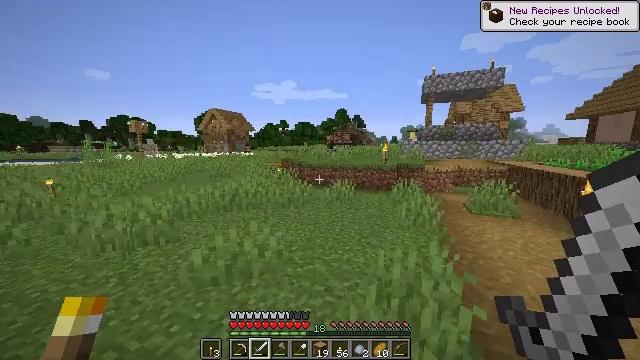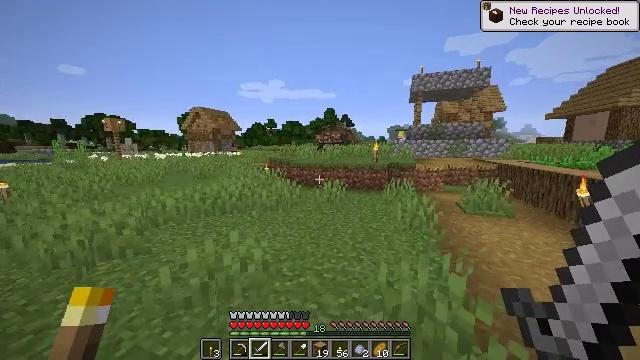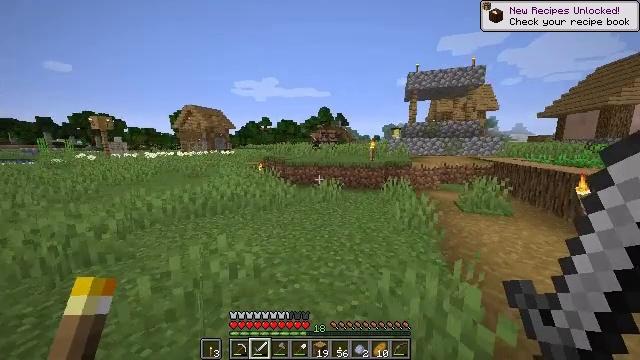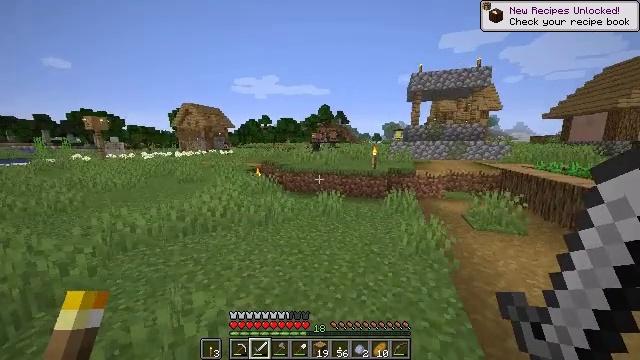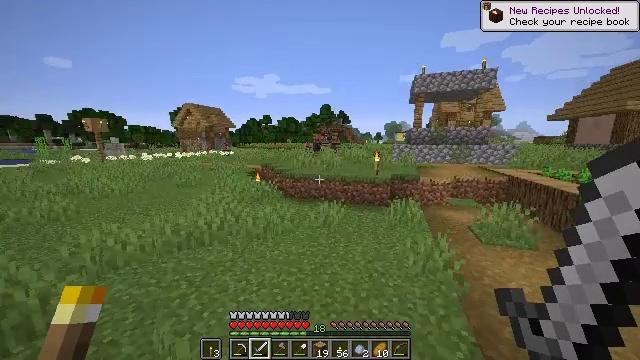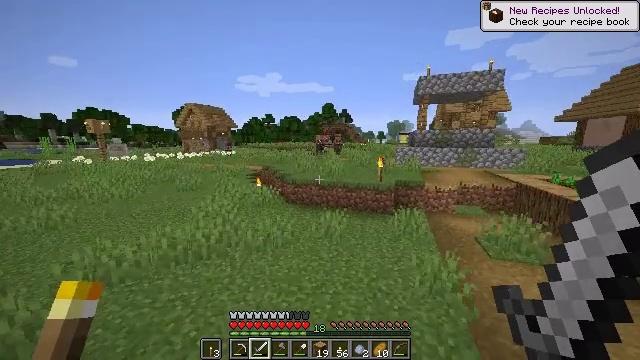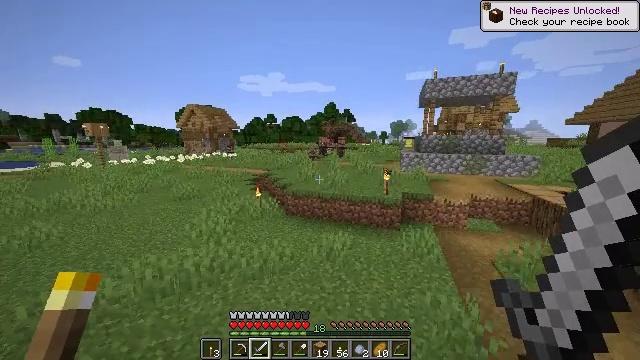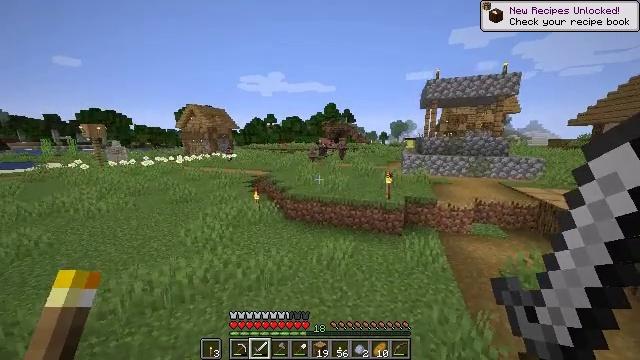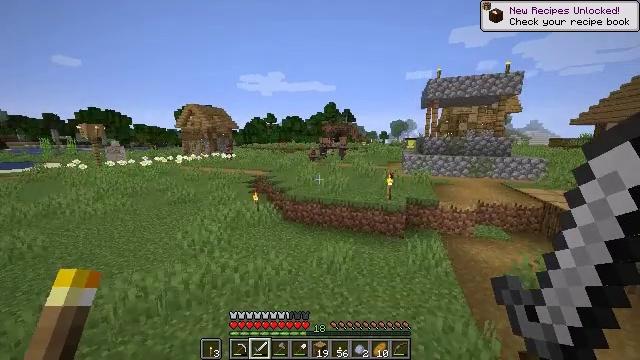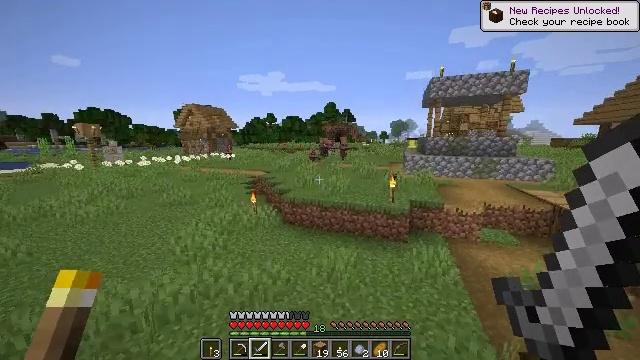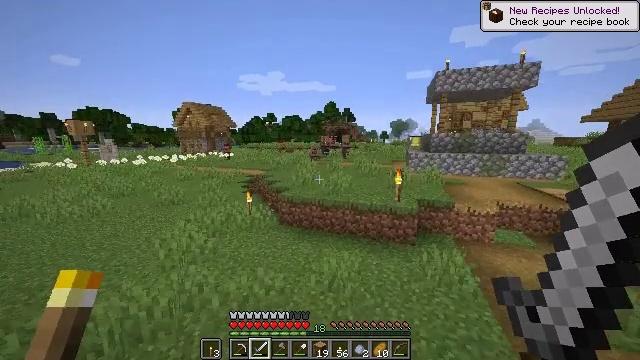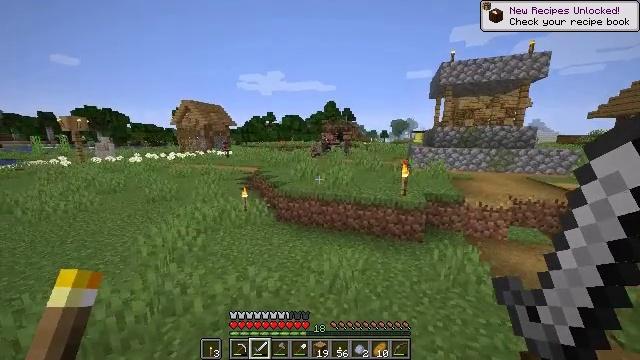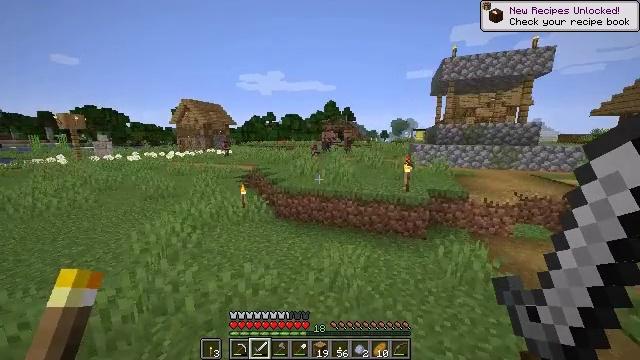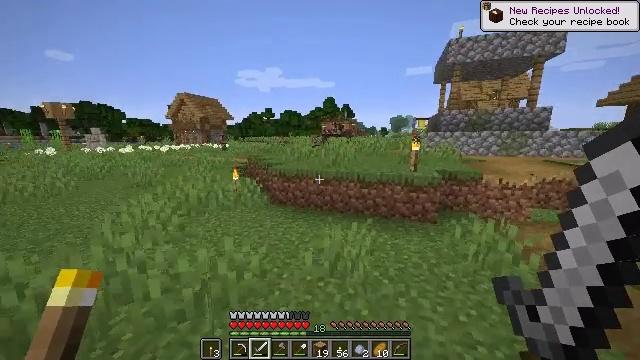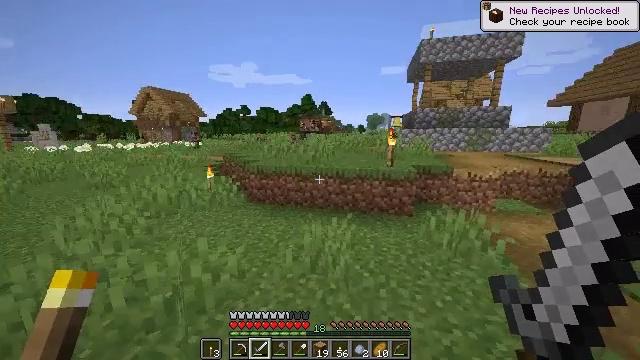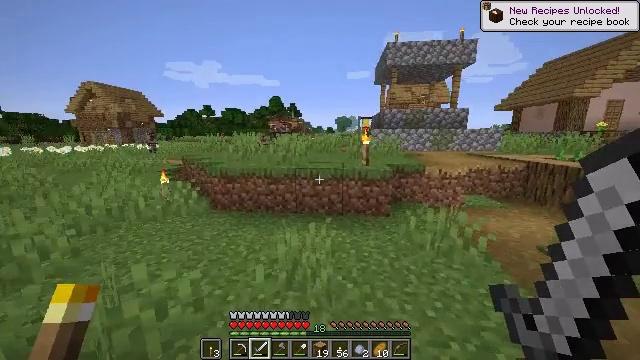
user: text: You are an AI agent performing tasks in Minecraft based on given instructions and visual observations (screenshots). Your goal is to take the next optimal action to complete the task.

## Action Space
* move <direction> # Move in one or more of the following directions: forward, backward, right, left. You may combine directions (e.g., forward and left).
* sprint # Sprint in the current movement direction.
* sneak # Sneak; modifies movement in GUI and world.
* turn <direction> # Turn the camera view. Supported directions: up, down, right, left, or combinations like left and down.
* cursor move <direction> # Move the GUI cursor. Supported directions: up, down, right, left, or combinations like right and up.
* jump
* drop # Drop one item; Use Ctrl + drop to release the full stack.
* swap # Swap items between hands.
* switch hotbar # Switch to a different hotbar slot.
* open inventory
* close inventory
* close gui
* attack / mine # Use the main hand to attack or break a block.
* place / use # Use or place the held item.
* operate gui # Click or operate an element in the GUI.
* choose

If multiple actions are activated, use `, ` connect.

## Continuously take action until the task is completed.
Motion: motion action
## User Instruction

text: Harvest sugar cane from the plant.
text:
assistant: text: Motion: move forward, sprint, turn right
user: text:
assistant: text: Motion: move forward, sprint, turn right
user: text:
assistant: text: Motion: move forward, sprint, jump
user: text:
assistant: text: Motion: move forward, sprint, jump
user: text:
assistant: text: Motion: move forward, sprint, jump
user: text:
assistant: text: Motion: move forward, sprint, jump
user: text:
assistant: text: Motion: move forward, sprint, jump
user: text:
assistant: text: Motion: move forward, sprint, jump
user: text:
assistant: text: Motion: move forward, sprint, jump
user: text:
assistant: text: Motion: move forward, sprint
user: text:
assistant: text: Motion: move forward, sprint
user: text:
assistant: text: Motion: move forward, sprint
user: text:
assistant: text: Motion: move forward, sprint
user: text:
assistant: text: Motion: move forward, sprint, turn right
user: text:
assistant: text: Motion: move forward, sprint, turn right
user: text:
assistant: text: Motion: move forward, sprint, turn right
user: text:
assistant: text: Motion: move forward, sprint, turn left
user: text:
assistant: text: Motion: move forward, sprint, turn left
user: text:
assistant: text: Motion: move forward, sprint, turn left
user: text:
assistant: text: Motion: move forward, sprint
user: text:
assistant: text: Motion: move forward, sprint, jump
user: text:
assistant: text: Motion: move forward, sprint, jump
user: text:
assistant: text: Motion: move forward, sprint, jump
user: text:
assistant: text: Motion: move forward, sprint, turn down, jump
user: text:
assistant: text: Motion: move forward, sprint, jump
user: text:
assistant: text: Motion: move forward, sprint, jump
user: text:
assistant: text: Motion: move forward, sprint, jump
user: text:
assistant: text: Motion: move forward, sprint, jump
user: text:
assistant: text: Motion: move forward, sprint, jump
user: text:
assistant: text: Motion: move forward, sprint, jump